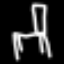
Label: chair